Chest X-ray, PA view. Patient: 59 years old, sex M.
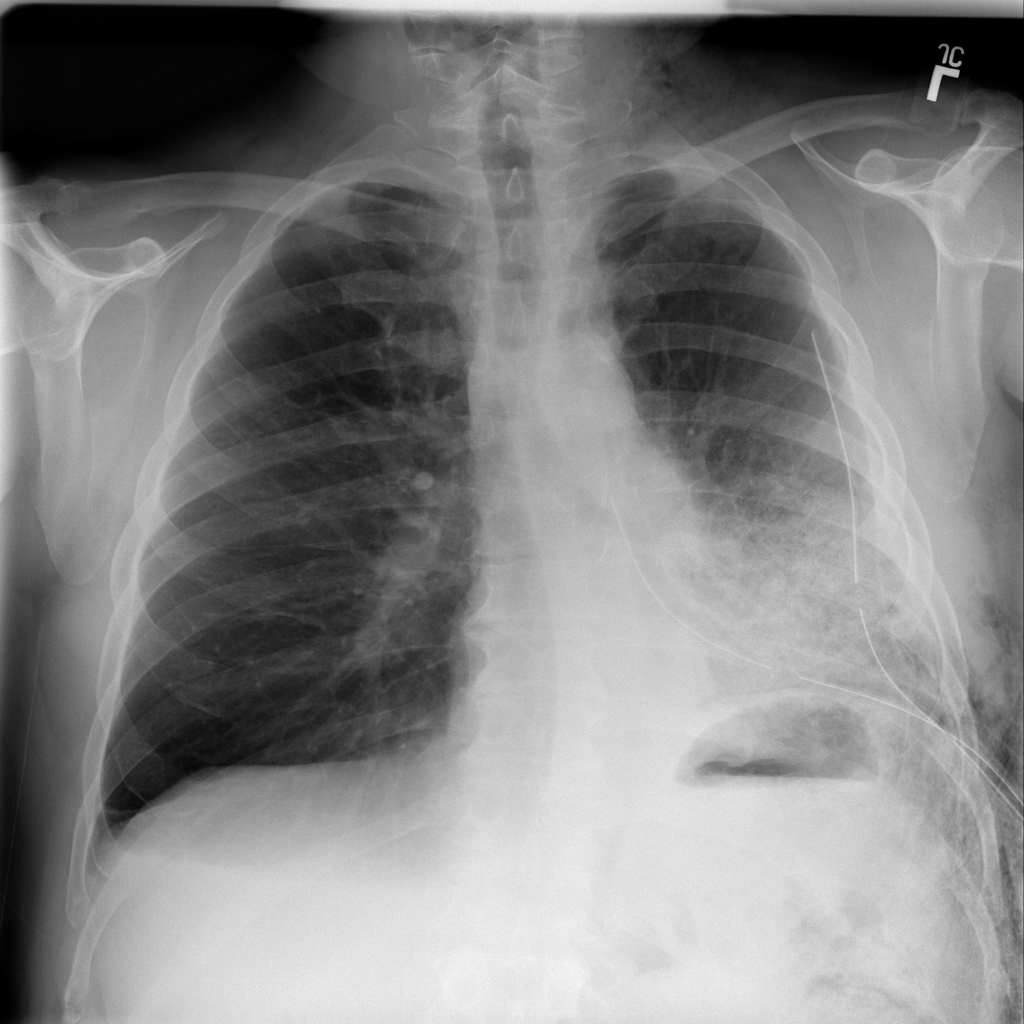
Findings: Emphysema, Infiltration